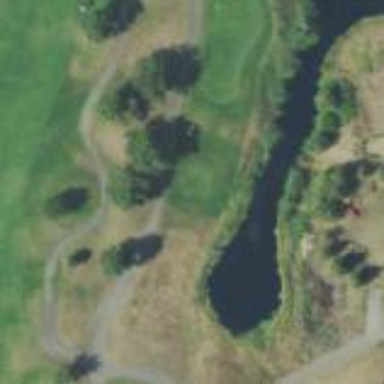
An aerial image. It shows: Picturesque scene of golf course with lateral water hazard.